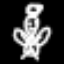
Label: angel